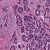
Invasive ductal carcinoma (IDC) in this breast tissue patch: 1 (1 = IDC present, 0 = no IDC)